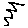
Label: zigzag